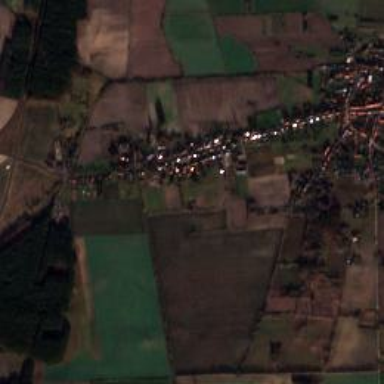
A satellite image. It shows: Village area.